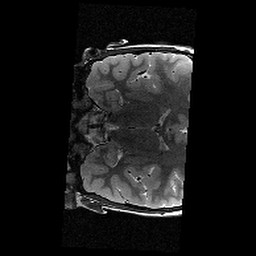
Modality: T2w
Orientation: coronal
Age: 10
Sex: female
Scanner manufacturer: siemens
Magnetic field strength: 3 T
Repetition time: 9.23 s
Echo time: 0.067 s